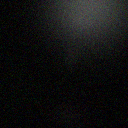
Screen state: off